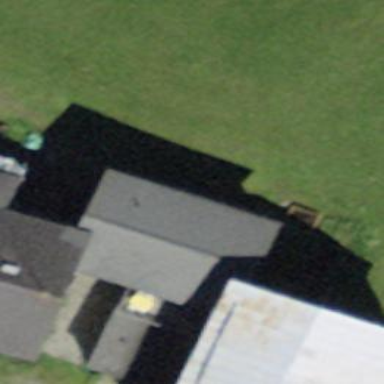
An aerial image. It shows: Building with tiled roof.